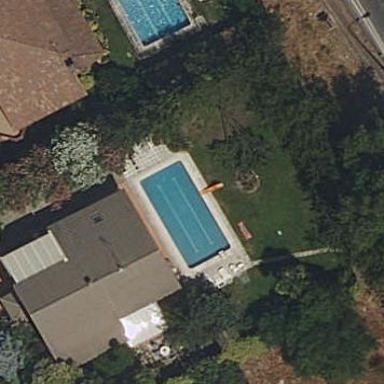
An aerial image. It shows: Swimming pool located in leisure land.